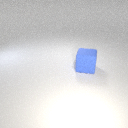
large blue rubber cube